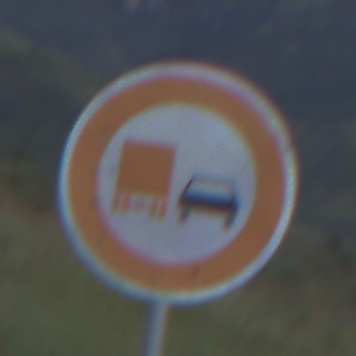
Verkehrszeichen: UeberholverbotKraftfahrzeuge
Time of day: SunriseSunset
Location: Outdoor (Nature)
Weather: PartlyCloudy
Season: NotSpecified
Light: Natural